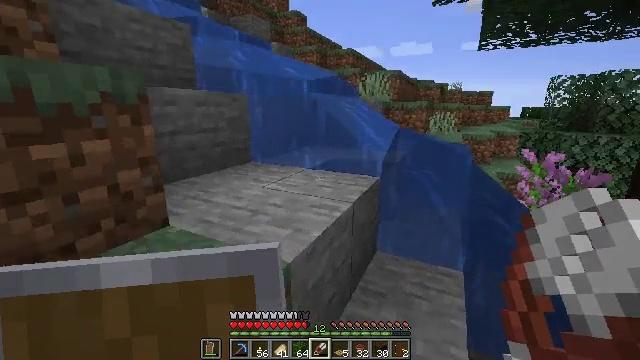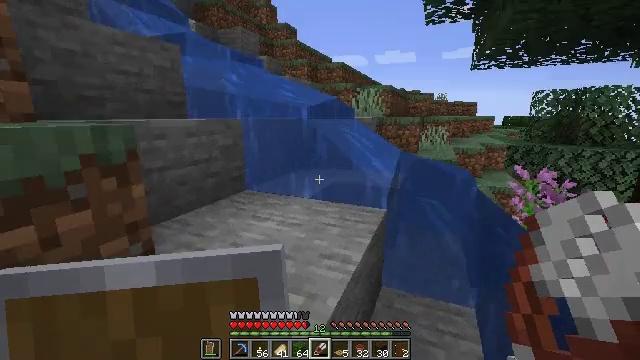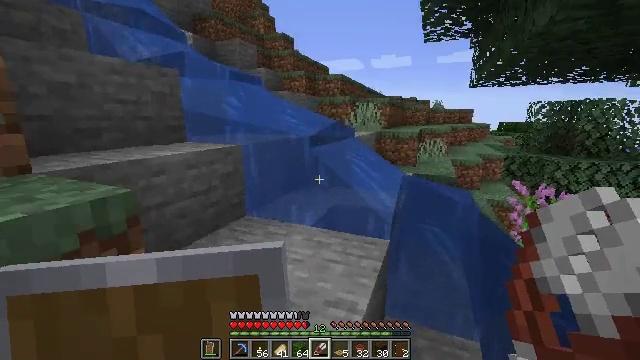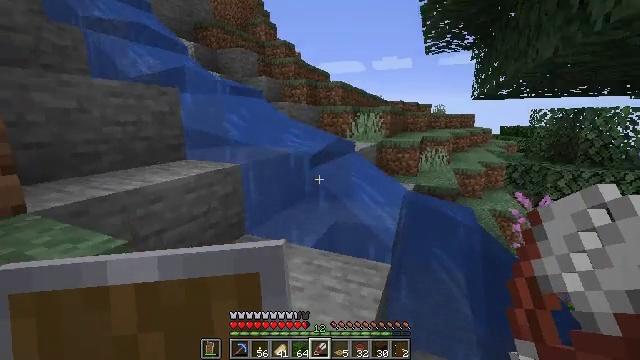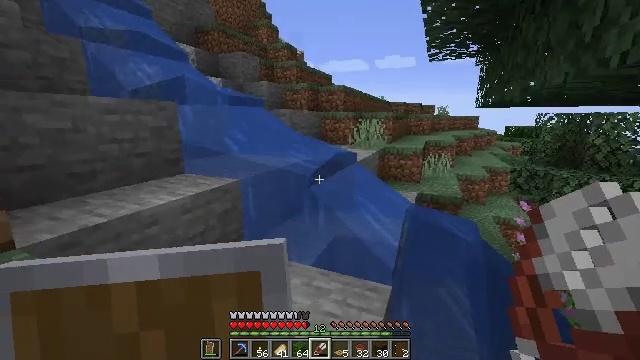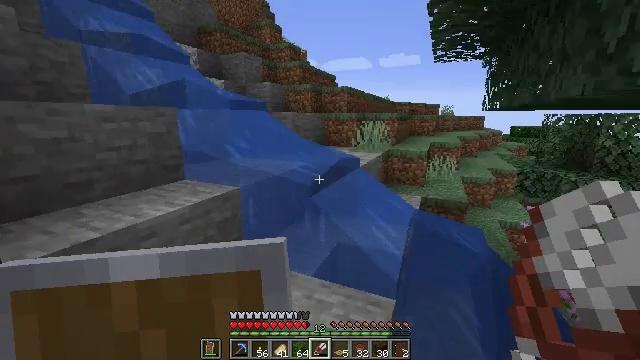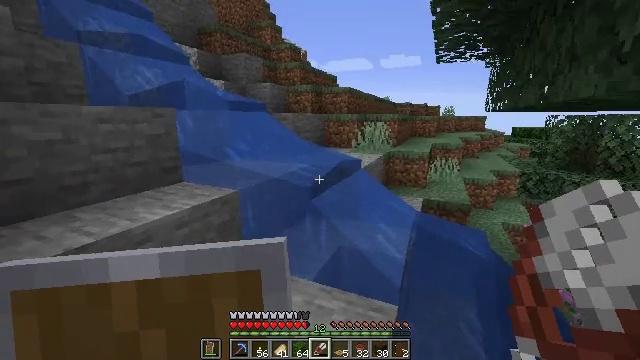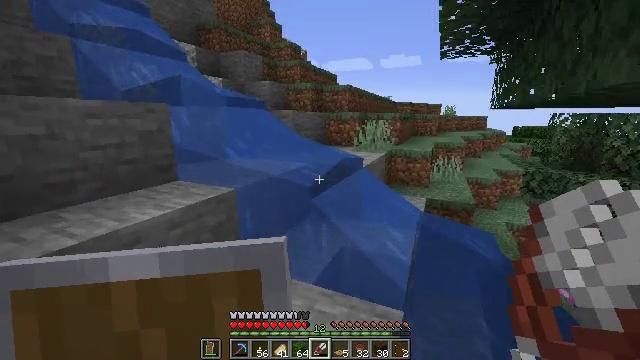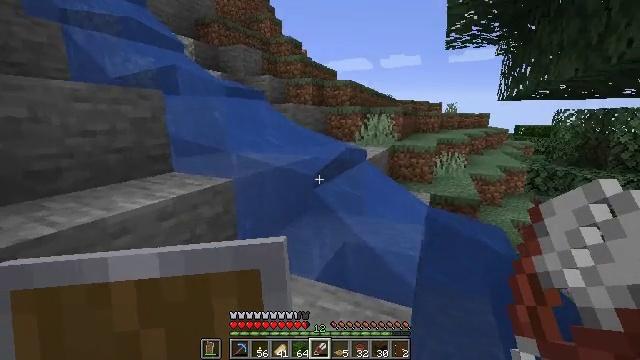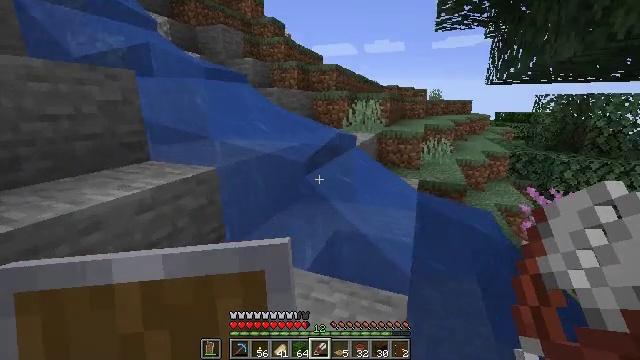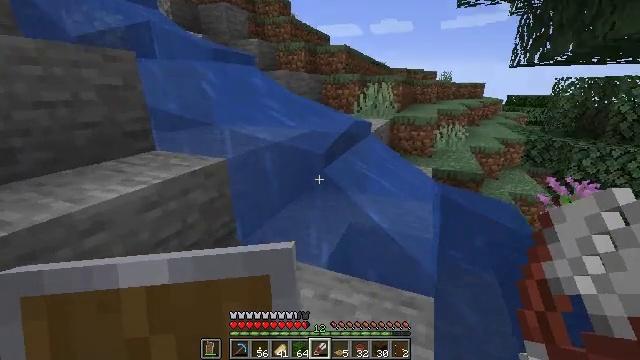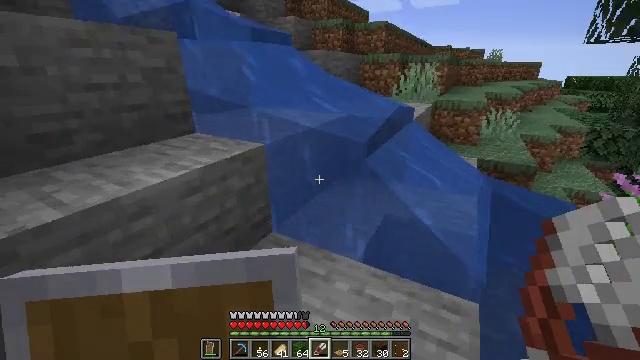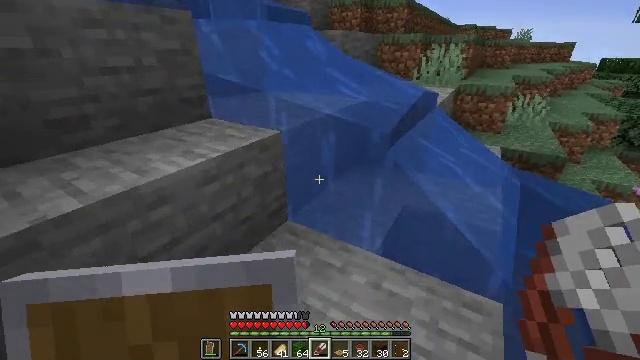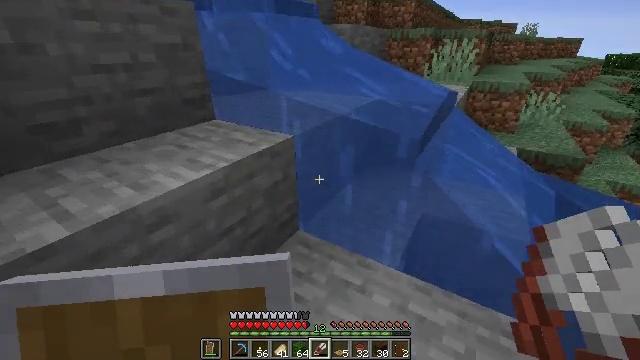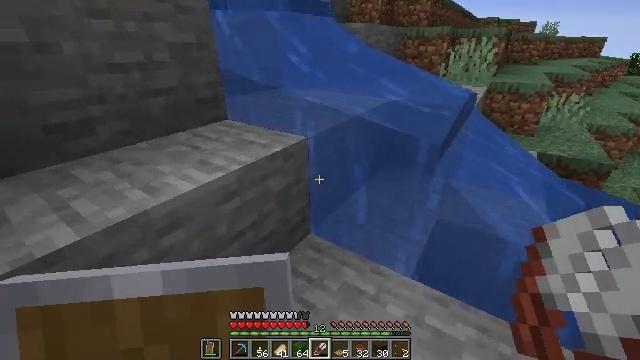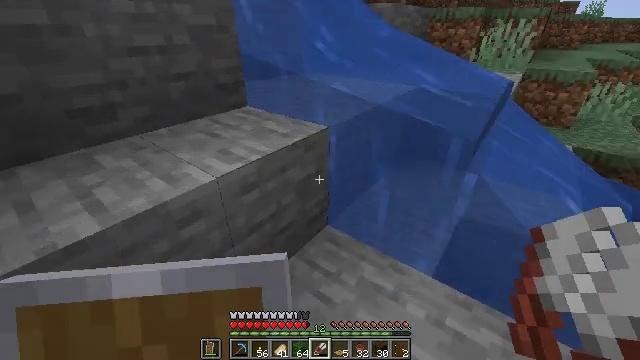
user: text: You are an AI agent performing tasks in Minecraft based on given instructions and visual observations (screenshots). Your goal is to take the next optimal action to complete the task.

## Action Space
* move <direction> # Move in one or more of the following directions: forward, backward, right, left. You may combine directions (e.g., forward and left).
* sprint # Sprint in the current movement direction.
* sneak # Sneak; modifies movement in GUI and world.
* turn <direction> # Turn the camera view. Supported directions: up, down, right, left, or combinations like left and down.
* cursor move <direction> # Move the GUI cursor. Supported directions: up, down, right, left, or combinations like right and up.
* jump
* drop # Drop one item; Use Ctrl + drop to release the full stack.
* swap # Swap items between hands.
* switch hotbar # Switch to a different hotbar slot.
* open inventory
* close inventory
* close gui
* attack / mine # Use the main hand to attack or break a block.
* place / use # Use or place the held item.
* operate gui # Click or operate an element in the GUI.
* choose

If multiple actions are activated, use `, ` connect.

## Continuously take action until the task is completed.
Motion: motion action
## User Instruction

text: Gather azure bluet from the ground.
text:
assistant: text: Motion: move forward and move left, turn right and up, jump
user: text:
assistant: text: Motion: move forward, jump
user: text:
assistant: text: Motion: move forward, jump
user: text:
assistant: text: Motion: move forward, jump
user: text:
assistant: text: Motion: move forward and move left, jump
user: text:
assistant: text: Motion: move forward and move left, jump
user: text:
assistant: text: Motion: move forward and move left
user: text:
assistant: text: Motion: move forward and move left
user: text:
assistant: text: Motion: move forward and move left, turn right and down
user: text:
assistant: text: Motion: move forward and move left, turn down
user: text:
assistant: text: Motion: move forward and move left, turn left and down
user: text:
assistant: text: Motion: move forward and move left, turn left and down
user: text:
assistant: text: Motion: move forward and move left
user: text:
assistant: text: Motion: move forward and move left, turn left
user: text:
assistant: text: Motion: move forward and move left, turn left and down
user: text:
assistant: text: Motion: move forward and move left, turn left and down, jump
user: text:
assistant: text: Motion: move forward and move left, jump
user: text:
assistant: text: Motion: move forward and move left, jump
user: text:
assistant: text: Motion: move forward and move left, turn right and down, jump
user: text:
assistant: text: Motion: move forward and move left, turn right and down
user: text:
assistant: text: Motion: move forward and move left, turn right
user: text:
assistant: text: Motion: move forward and move left, turn right
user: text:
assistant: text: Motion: move forward and move left, turn right and up
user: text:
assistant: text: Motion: move forward, turn right and up
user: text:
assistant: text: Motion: move forward
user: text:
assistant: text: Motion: move forward and move left, jump
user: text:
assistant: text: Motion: move forward and move left, jump
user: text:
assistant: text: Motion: move forward and move left, turn down, jump
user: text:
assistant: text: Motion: move forward and move left, turn down, jump
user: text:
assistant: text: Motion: move forward and move left, jump